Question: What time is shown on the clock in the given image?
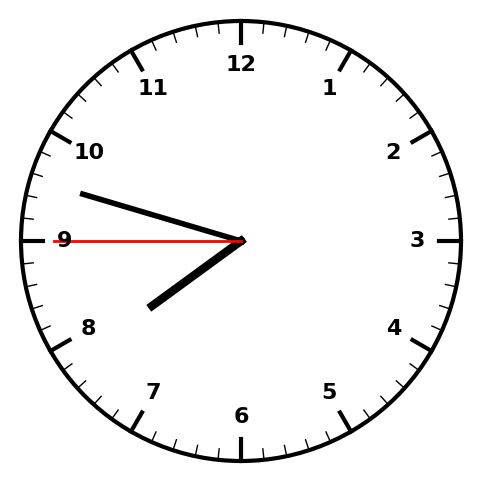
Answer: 07:47:45